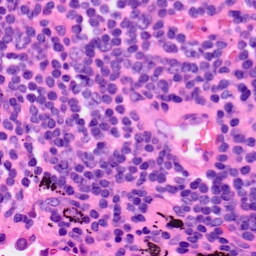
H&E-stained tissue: Lung